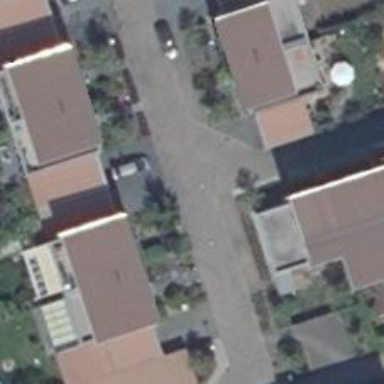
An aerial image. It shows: Living street.